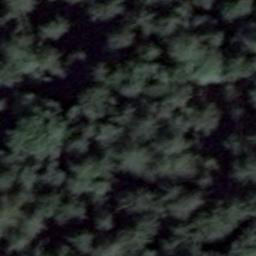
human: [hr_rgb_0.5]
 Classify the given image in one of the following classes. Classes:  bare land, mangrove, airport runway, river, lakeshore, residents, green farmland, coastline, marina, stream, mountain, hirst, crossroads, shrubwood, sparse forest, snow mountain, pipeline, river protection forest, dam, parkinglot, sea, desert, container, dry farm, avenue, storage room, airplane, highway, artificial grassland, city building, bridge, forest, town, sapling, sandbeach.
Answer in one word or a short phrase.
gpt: forest